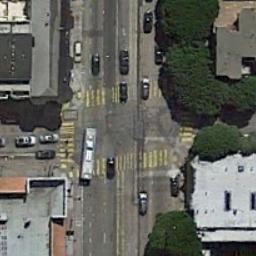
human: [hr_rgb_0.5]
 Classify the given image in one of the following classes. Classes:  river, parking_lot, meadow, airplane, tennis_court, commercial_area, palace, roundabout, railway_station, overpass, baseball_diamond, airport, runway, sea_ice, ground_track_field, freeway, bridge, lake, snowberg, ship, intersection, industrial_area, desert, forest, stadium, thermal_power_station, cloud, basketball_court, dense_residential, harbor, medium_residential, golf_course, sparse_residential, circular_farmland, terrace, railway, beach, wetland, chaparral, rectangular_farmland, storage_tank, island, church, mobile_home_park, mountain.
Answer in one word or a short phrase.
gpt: intersection